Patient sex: M
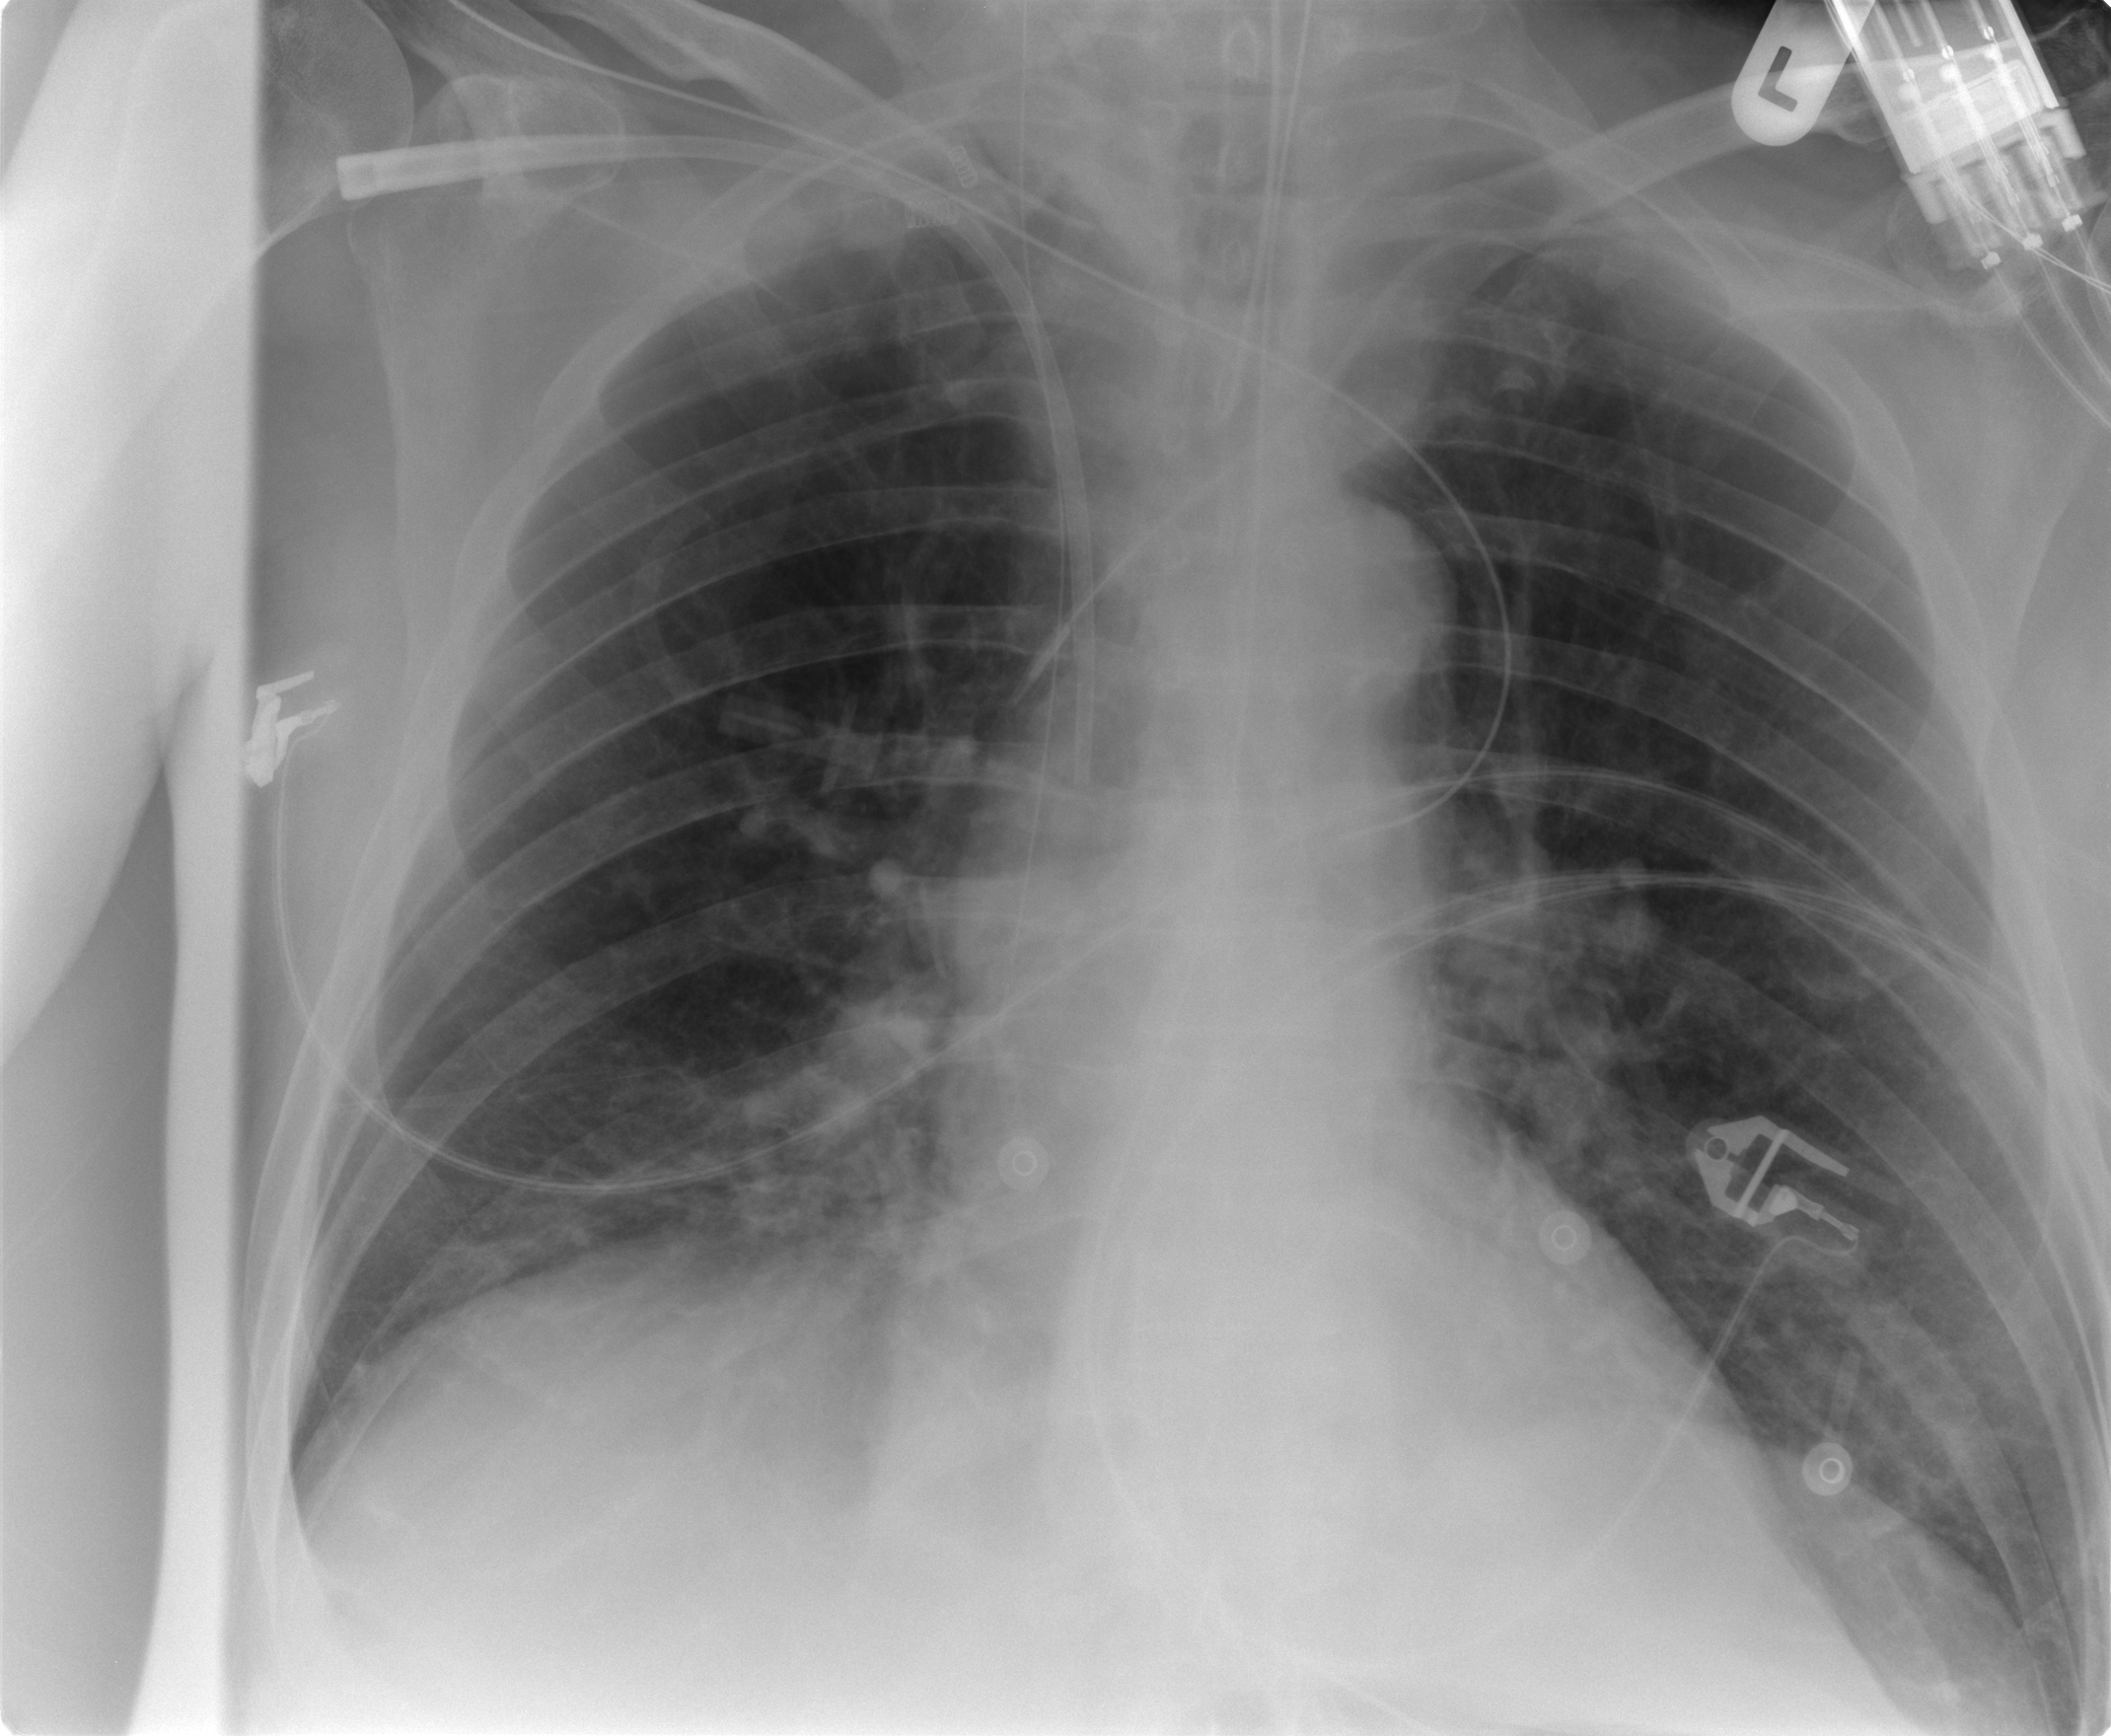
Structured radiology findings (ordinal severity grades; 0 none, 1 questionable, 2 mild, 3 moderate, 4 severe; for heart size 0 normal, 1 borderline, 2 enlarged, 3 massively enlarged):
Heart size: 0
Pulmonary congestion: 0
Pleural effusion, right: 0
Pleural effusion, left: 0
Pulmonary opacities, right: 1
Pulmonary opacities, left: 1
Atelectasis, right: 2
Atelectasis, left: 2